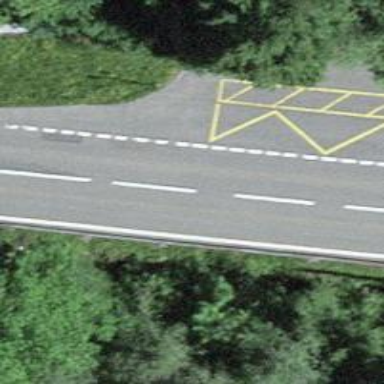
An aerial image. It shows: Bus stop with designated stop position for public transport.